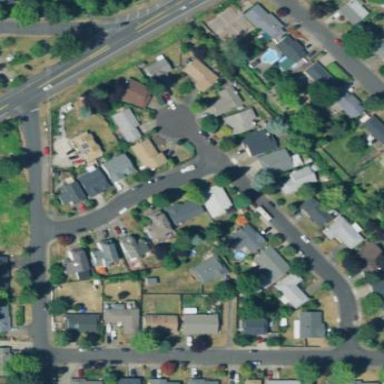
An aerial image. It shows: Residential area consisting of single-family homes.